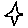
Label: star